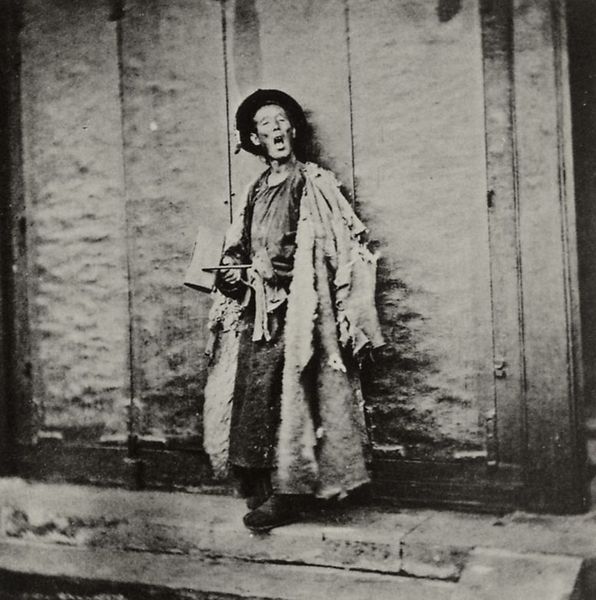
Titel: Der alte Weng
Künstler: John Thomson
Schlagwörter: hand, mann, schatten, weiß, grau, holz, hut, licht, mund, nase, schwarz, strasse, szene, tür, gürtel, haus, alt, hose, wand, arm, gesicht, mensch, pelz, stehen, stein, zerrissen, bild, porträt, hütte, fransen, gewand, haare, mantel, pose, stehend, kind, aufführung, bühne, gesang, musik, kontrast, ohren, arbeit, stock, fell, schuhe, mauer, latten, amerika, auftritt, krieg, detail, pfeife, stufe, junge, warten, krempe, tor, gestalt, unscharf, foto, fotografie, photographie, offen, fetzen, lumpen, bürgersteig, brett, schwarzweiß, zeitung, bordstein, trommel, ruf, löcher, darsteller, photo, china, scharniere, heiligenschein, zähne, singen, sänger, elend, hunger, bettler, alleine, schermzen, armut, fotographie, almosen, schrei, hoz, betteln, rufen, abgerissen, vertikal, verschlissen, aufgerissen, täfelchen, forografie, filmausschnitt, krig, penner, opium, obdachloser, tramp, straßensänger, zerlunpt